The picture encodes a bearing's raw vibration samples as pixel intensities in a 2-D grid. What is the most likely bearing condition (normal, inner_race, outer_race, ball)?
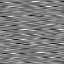
Answer: inner_race